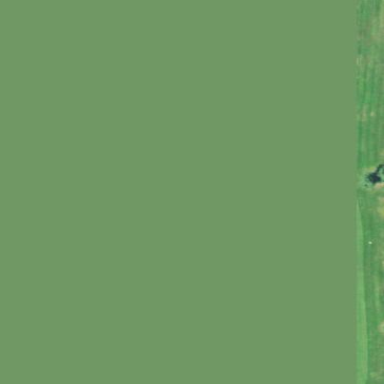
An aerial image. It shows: Golf fairway surrounded by grass.